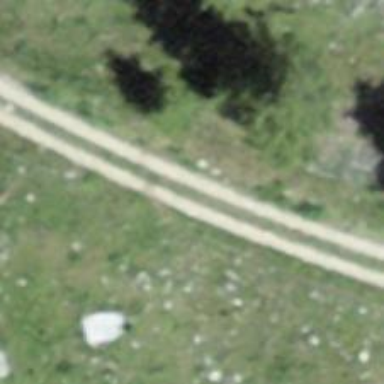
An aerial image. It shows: Compacted grade1 track road.